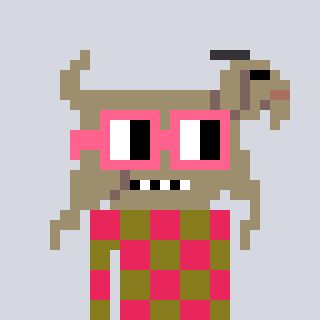
a pixel art character with square pink glasses, a goat-shaped head and a gunk-colored body on a cool background